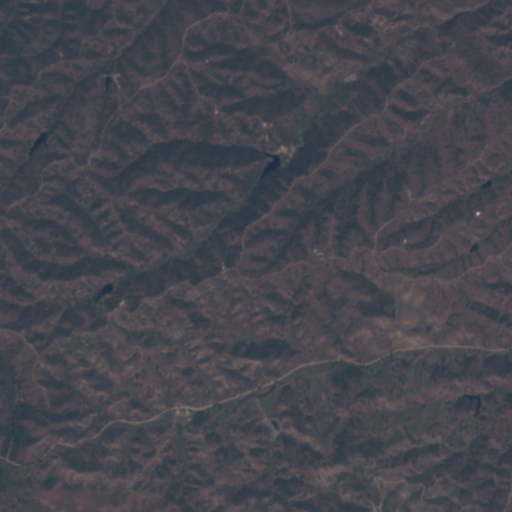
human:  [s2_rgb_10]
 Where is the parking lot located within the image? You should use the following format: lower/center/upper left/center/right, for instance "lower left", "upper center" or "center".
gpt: There is no parking lot in the image.